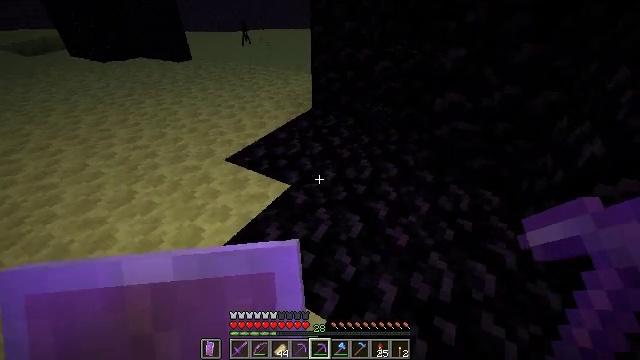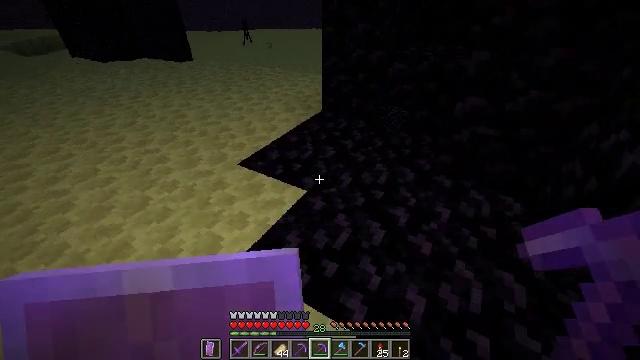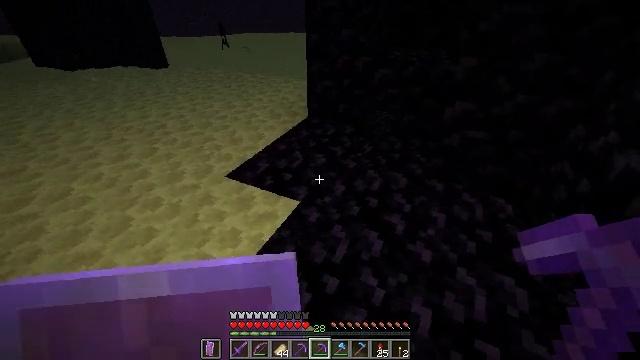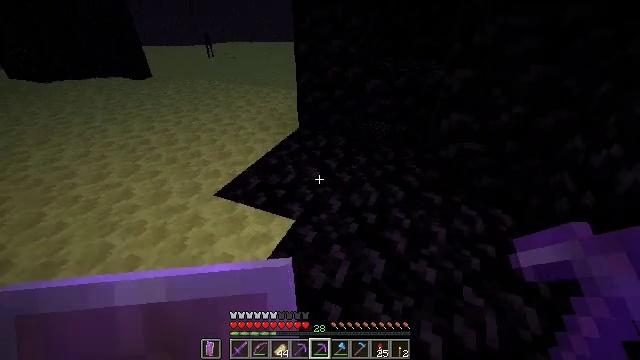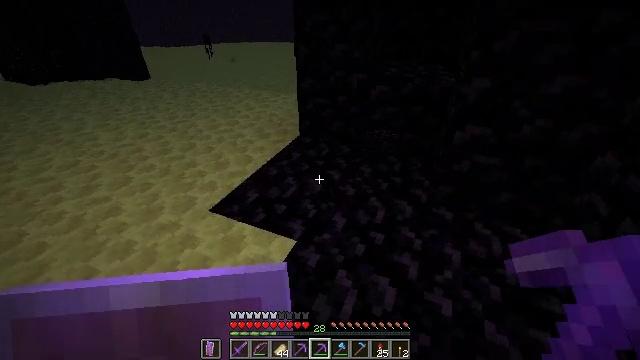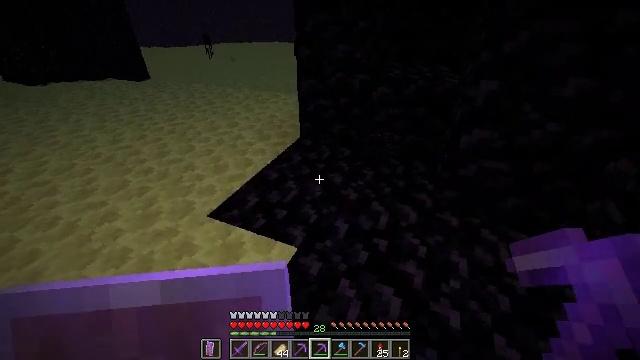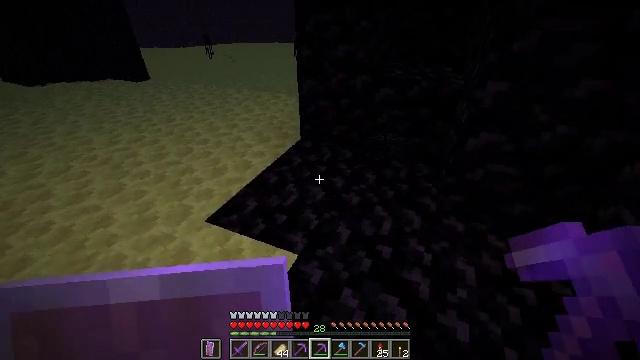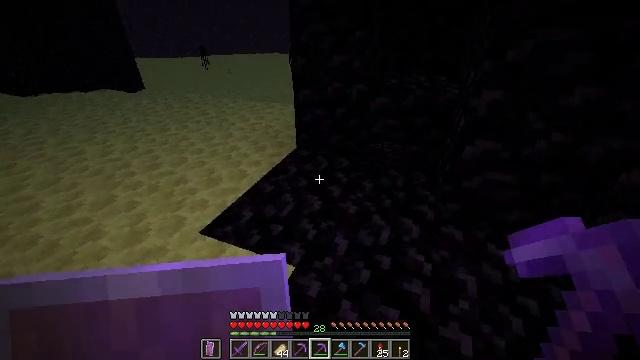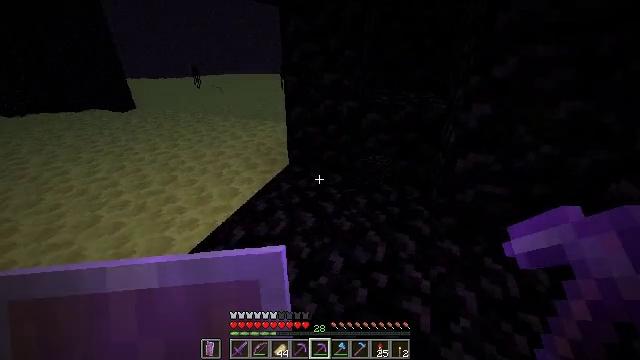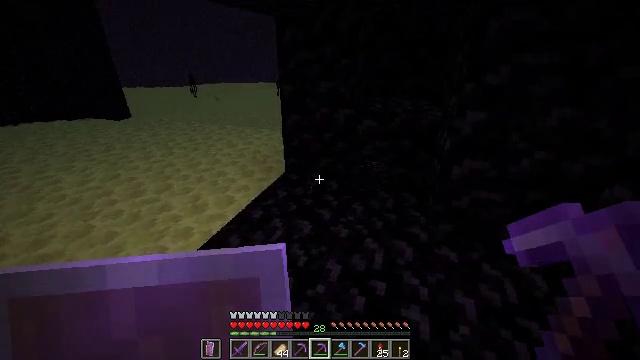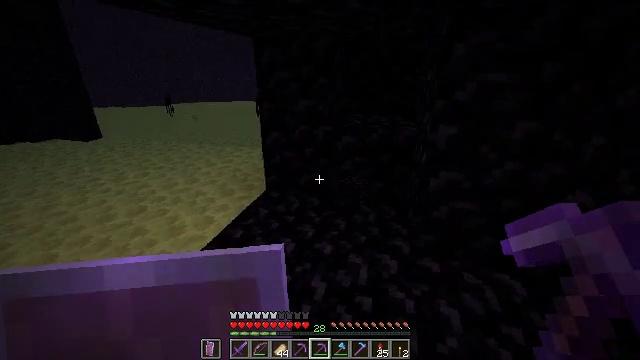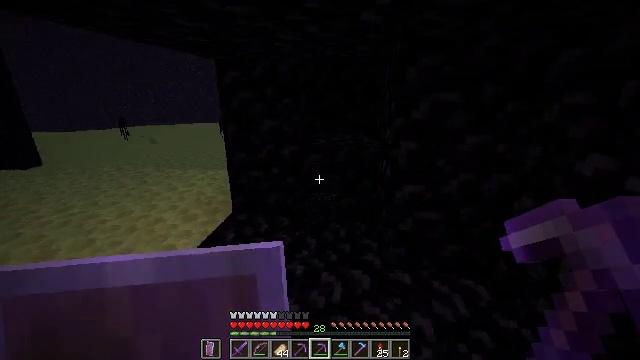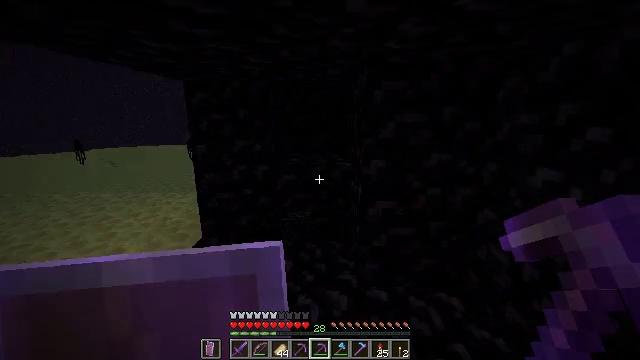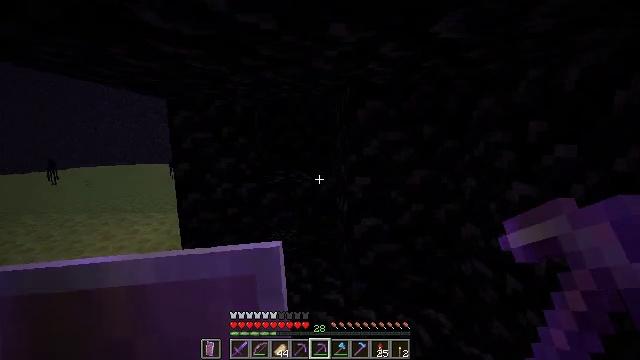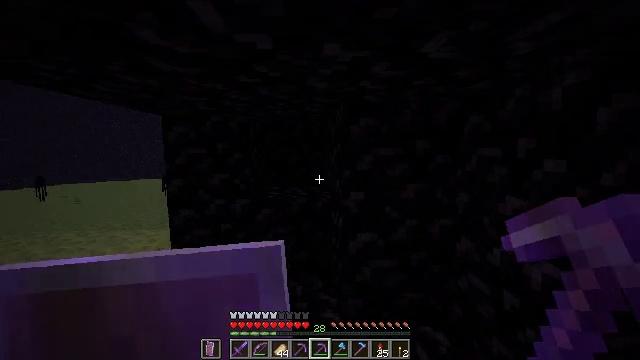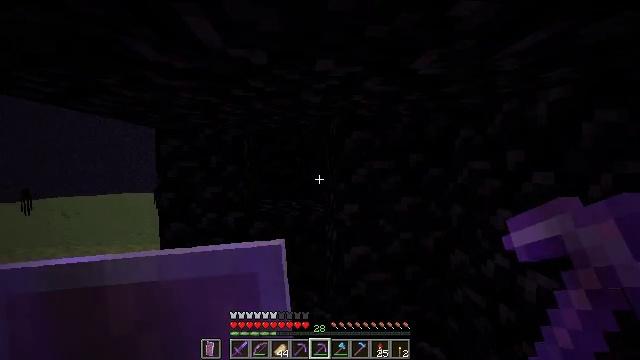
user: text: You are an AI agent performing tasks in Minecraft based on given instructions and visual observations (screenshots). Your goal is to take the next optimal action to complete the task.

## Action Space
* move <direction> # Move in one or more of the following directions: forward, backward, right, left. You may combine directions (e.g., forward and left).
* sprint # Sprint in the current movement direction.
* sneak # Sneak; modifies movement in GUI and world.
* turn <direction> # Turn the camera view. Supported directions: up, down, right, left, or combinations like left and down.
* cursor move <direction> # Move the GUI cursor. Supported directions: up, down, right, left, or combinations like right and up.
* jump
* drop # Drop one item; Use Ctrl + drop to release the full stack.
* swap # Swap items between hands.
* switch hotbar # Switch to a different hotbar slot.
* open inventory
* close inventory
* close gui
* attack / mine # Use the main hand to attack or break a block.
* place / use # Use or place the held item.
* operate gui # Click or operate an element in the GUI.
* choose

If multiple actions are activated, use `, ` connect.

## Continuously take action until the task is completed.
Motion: motion action
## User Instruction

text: Collect obsidian for crafting.
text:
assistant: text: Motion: move forward and move left
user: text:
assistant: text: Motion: move forward, turn right
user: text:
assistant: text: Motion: move forward, turn right and up
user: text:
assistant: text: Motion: move forward
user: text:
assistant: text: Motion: no_op
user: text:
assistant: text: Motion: no_op
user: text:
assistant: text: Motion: turn right and up
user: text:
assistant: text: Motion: turn right and up
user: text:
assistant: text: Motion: turn up
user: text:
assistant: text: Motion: turn right and up
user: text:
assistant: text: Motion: turn right and up
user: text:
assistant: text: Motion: turn right and up
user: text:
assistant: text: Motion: turn right and up
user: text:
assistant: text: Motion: turn right and up
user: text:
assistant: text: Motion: turn right and up
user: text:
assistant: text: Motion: turn right and up
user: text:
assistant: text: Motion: no_op
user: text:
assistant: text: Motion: attack / mine
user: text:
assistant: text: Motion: attack / mine
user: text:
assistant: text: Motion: attack / mine
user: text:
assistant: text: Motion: attack / mine
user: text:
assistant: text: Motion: attack / mine
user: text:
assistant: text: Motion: attack / mine
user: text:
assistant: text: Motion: move forward, attack / mine
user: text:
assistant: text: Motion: move forward, attack / mine
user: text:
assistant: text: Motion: move forward, attack / mine
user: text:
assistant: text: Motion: move forward, turn down, attack / mine
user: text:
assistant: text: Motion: turn right and down, attack / mine
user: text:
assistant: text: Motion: turn right, attack / mine
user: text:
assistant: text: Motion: turn right, attack / mine